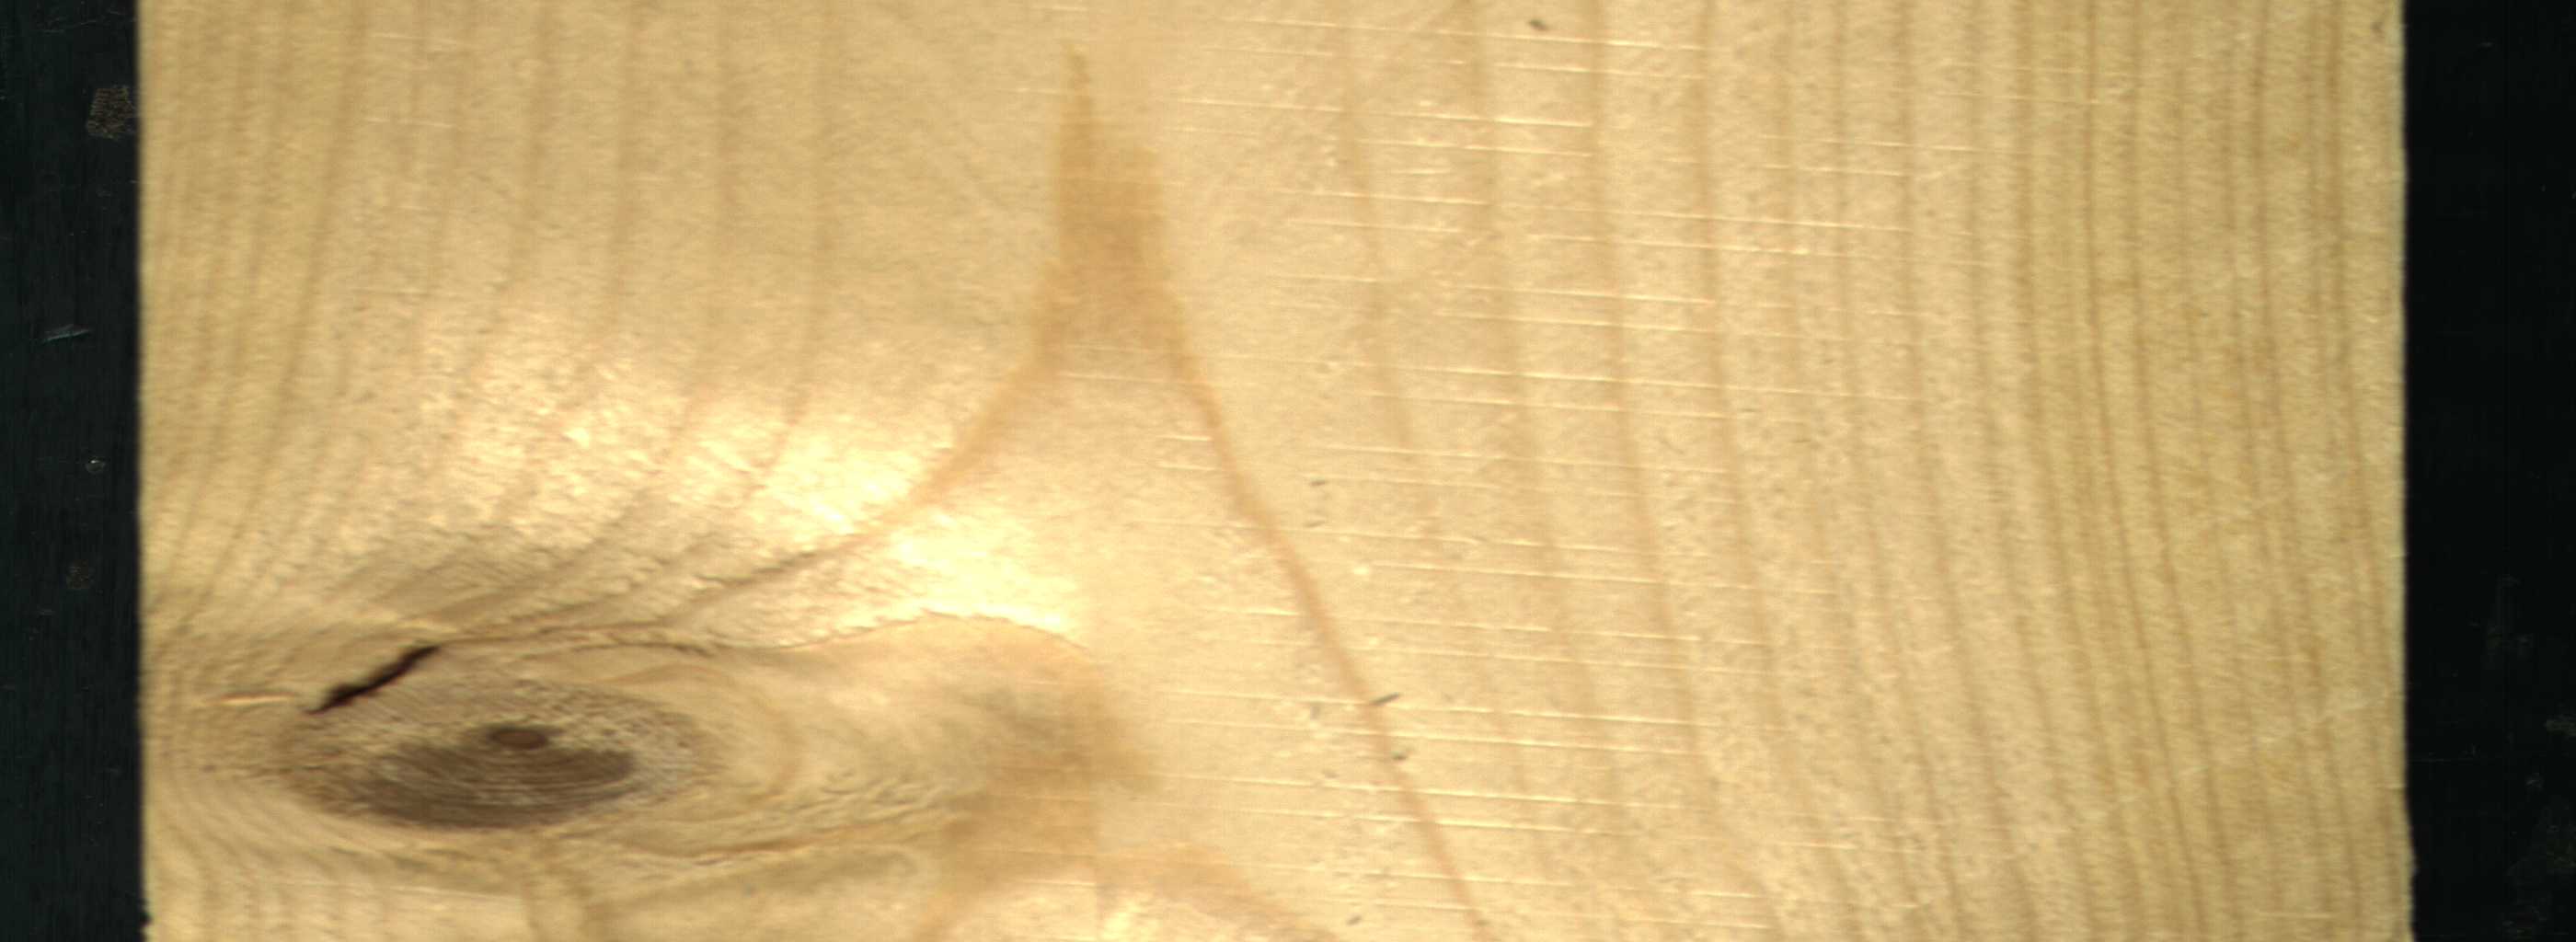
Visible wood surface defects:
resin
Live_Knot